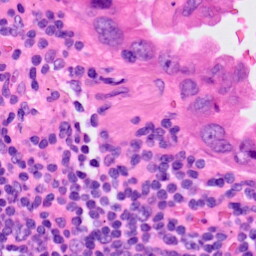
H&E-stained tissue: Lung